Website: apple
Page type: customer-info-address
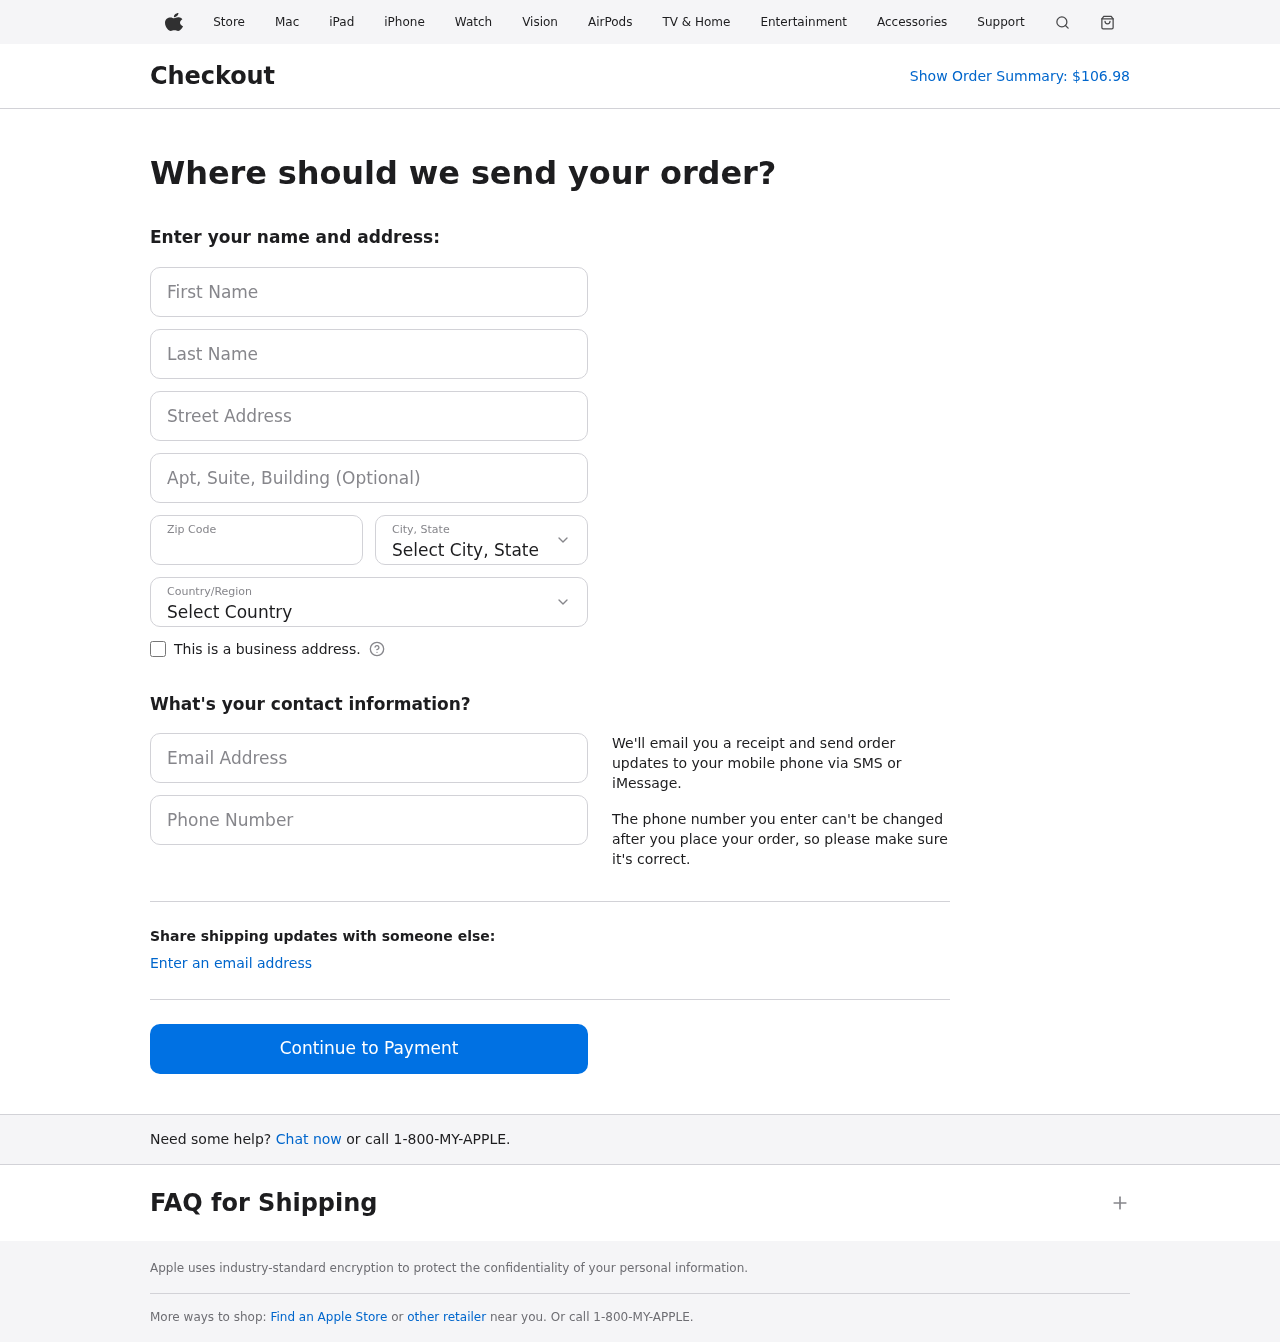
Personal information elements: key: PII_CITY_STATE
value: Sherichester, KS
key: PII_COUNTRY
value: United States
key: PII_EMAIL
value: stacyrice@hotmail.com
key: PII_FIRSTNAME
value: Stacy
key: PII_LASTNAME
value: Rice
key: PII_PHONE
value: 2033382869
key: PII_POSTCODE
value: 07375
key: PII_STREET
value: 462 Anthony Camp
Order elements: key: ORDER_TOTAL
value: $106.98